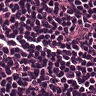
Metastatic tissue present: no